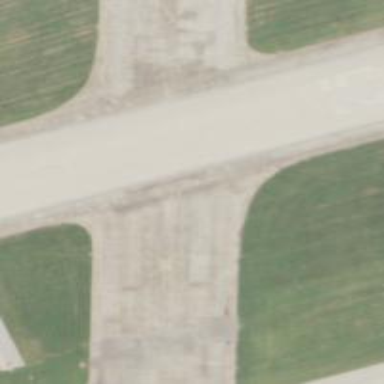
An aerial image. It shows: Runway at airport.